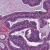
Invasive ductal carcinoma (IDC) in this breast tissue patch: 0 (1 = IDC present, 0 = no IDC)